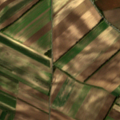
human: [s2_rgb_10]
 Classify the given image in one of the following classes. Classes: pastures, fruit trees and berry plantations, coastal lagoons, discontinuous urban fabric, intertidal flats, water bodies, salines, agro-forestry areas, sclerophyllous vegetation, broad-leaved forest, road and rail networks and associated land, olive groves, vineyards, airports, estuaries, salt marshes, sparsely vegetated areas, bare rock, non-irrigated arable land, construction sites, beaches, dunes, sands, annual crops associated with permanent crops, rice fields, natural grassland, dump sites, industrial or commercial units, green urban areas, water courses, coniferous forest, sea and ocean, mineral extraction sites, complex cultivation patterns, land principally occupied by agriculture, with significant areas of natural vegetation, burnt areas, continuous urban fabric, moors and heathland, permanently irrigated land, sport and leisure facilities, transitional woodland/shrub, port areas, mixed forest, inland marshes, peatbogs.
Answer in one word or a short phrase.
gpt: non-irrigated arable land, vineyards